Question: I would like to select the the entire text in Dragon's Advanced Scripting editor. + doesn't work. Is there any shortcut to do it?

I use Dragon NaturallySpeaking 12.5 Professional on Windows 7 x64 SP1.
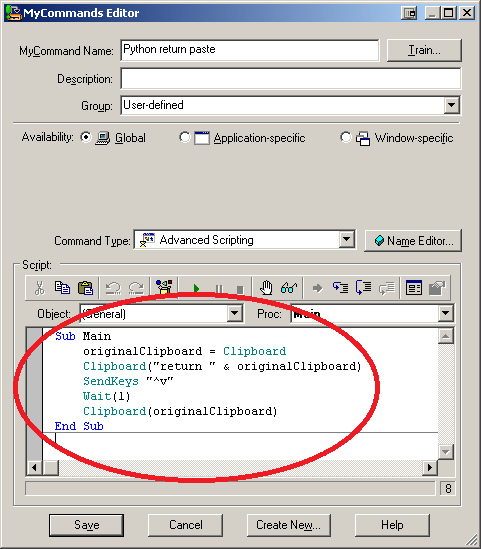
Answer: Franck, your approach is somewhat cumbersome. Here is a shorter solution that does all you want with two simple shortcuts.
'''
Sub Main
' generalized solution for selecting the entire contents of a text or text box when Ctrl-A does not work
SendKeys "^{home}", True 'to go to the beginning of the document, press Ctrl-Home
SendKeys "^+{end}", True 'to select everything, press Ctrl-Shift-End
End Sub
'''